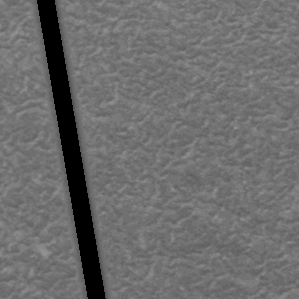
Label: frost